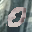
Label: 0